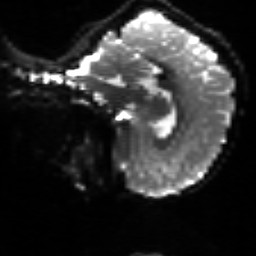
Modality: sbref
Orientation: sagittal
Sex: male
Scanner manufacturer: siemens
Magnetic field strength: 3 T
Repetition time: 5 s
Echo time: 0.071 s